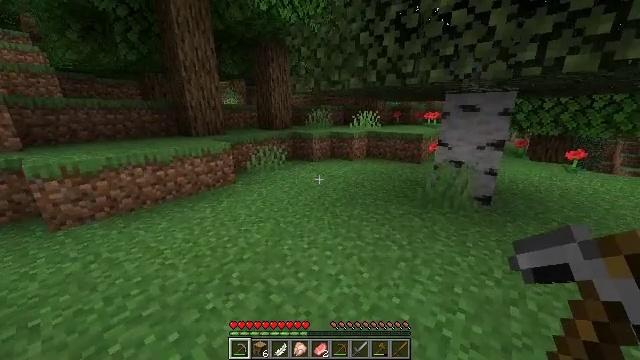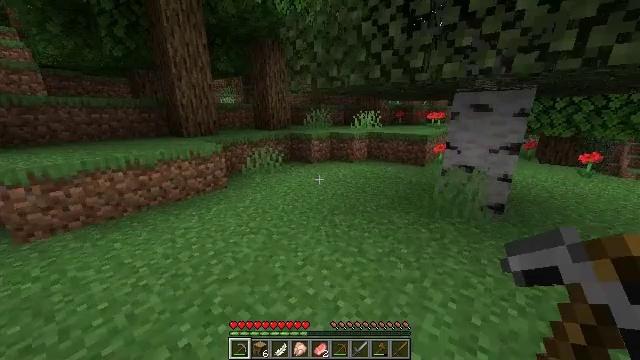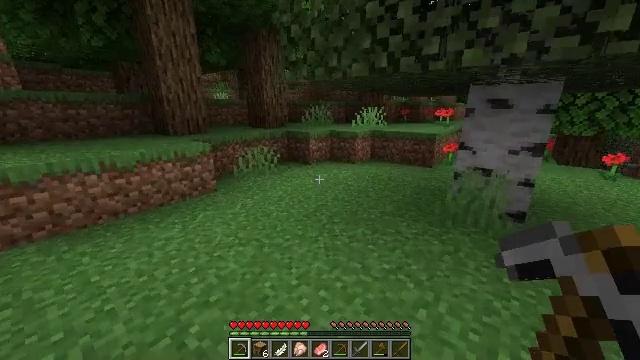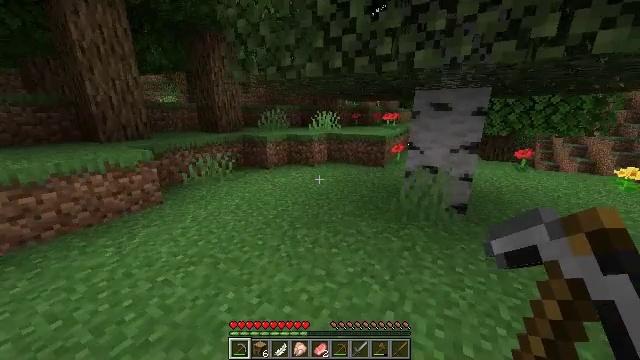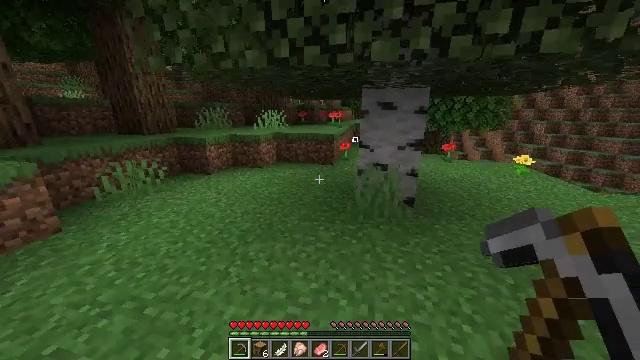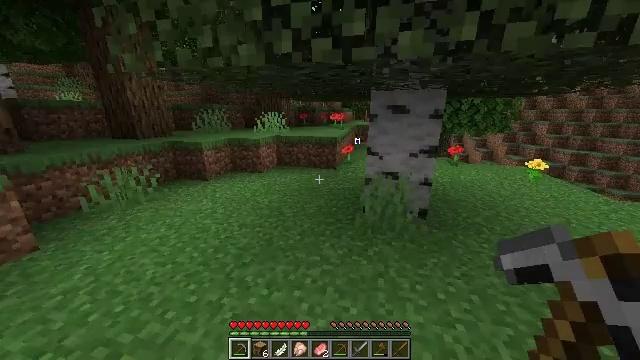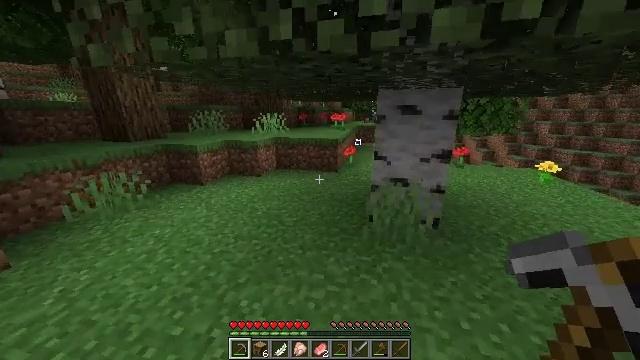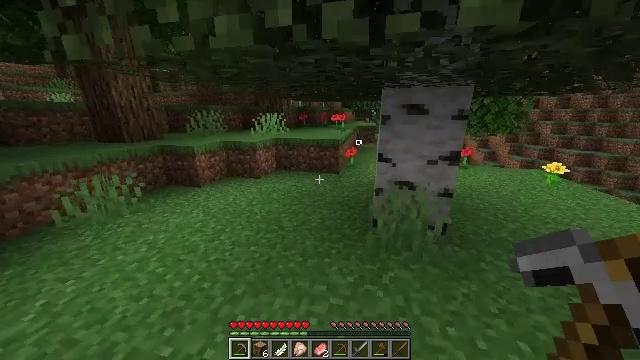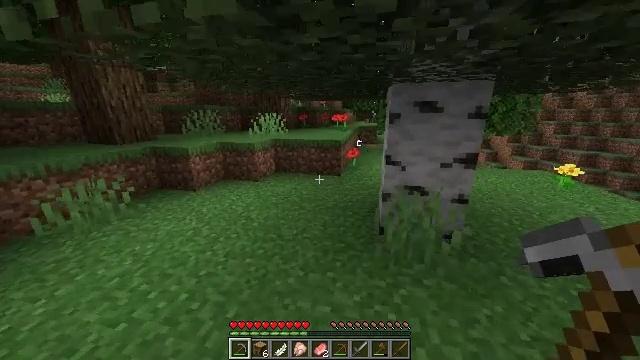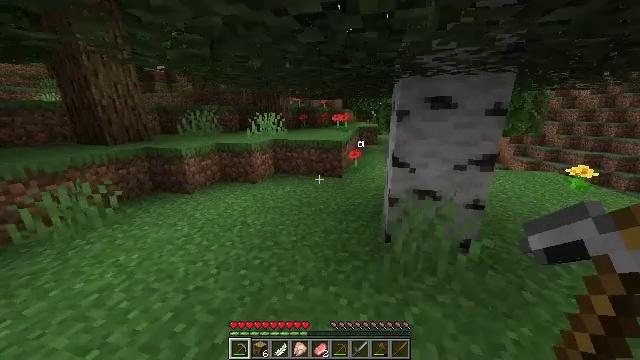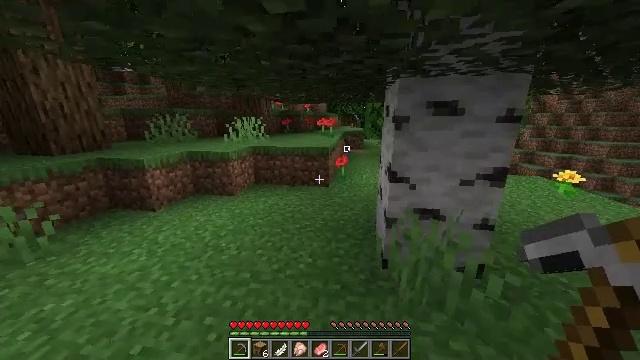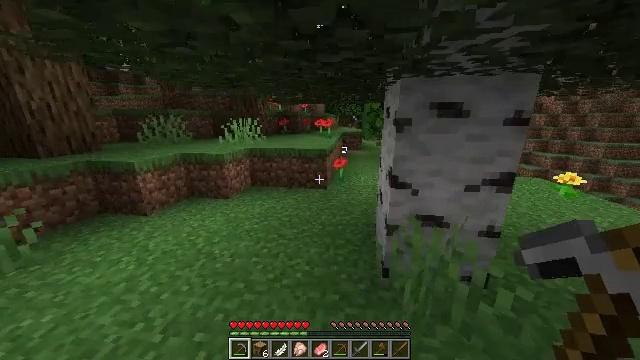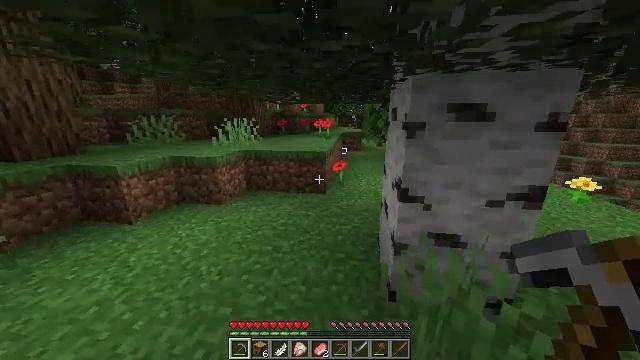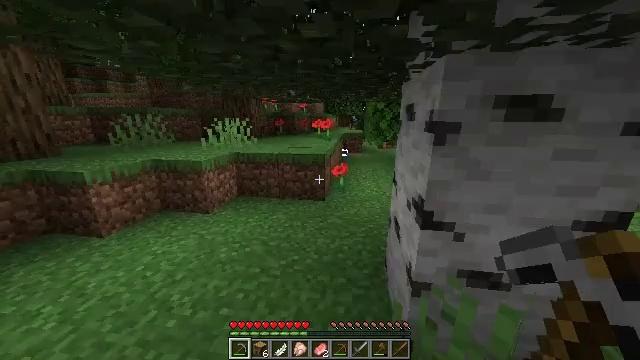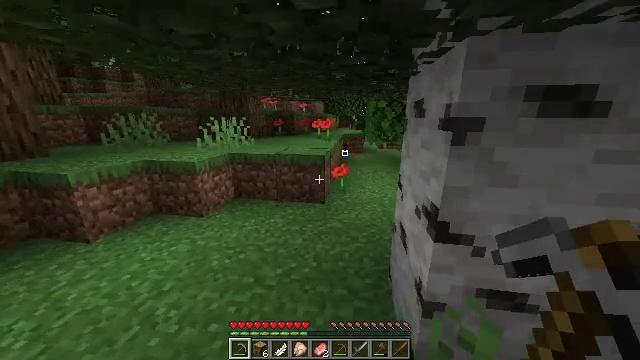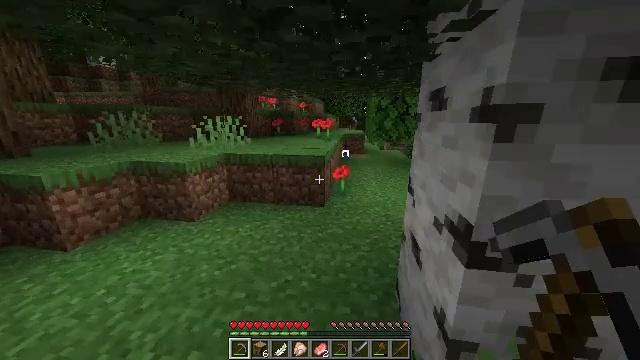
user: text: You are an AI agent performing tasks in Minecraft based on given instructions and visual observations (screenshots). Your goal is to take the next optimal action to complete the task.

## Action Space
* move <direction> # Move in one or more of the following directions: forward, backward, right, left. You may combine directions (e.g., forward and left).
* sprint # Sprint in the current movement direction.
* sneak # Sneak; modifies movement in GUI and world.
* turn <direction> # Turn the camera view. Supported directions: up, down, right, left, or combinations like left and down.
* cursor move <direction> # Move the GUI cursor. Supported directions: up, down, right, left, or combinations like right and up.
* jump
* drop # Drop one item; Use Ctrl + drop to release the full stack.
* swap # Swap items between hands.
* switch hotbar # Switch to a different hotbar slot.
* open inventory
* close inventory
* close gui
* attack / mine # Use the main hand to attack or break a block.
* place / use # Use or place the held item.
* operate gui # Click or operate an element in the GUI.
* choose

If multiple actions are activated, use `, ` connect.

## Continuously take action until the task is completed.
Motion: motion action
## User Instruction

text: Collect some oak leaves.
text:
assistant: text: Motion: move forward, sprint
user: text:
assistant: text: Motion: move forward, sprint
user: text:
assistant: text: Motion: move forward, sprint, turn right
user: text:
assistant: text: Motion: move forward, sprint, turn right
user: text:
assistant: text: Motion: move forward, sprint
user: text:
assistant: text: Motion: move forward, sprint
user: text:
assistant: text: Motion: move forward, sprint
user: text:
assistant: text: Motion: move forward, sprint
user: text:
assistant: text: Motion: move forward, sprint
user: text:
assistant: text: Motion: move forward, sprint, turn right and up
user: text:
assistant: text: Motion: move forward, sprint
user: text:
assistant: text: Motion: move forward, sprint
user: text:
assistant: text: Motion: move forward, sprint
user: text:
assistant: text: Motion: move forward, sprint
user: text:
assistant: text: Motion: move forward, sprint
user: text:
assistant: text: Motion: move forward, sprint
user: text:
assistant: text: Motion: move forward, sprint
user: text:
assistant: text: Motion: move forward, sprint
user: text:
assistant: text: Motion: move forward, sprint
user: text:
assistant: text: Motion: move forward, sprint
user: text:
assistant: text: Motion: move forward, sprint
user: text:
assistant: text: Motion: move forward, sprint, turn right
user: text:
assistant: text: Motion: move forward, sprint, turn right
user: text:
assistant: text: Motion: move forward and move right, sprint
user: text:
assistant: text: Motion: move forward and move right, sprint
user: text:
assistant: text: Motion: move forward and move right, sprint
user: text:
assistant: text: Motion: move forward and move right, sprint
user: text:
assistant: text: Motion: move forward and move right, sprint
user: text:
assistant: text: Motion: move forward, sprint, turn left and down
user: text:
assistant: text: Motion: move forward, sprint, turn left and down